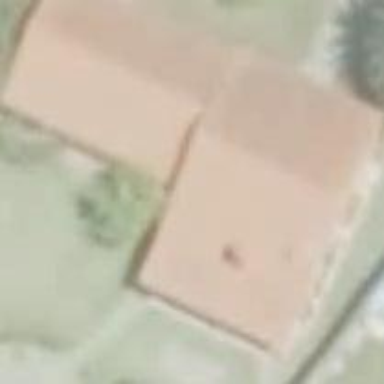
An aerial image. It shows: Simple and straightforward house.